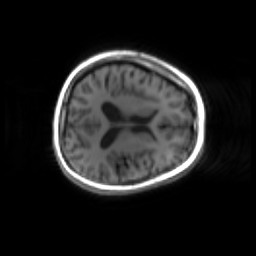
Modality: inplaneT1
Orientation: axial
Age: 21
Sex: female
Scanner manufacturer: siemens
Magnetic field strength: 3 T
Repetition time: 1.2 s
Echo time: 0.00251 s